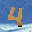
Label: 4